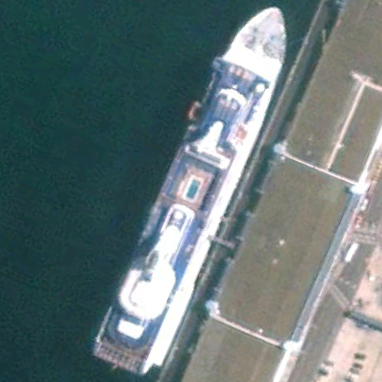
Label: civil